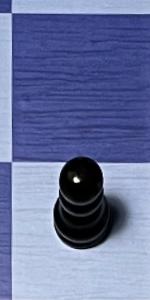
Label: Pawn_Black